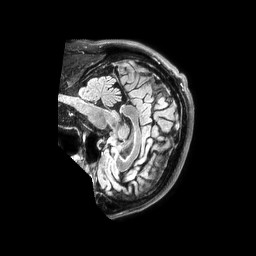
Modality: FLAIR
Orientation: sagittal
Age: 55
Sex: male
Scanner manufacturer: philips
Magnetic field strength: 3 T
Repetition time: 4.8 s
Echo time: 0.34 s